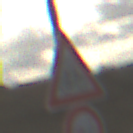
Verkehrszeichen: RadverkehrLinks
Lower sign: VerbotUeberholenEinspurigeFahrzeuge
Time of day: SunriseSunset
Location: Outdoor (RoadRail)
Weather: PartlyCloudy
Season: NotSpecified
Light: Natural